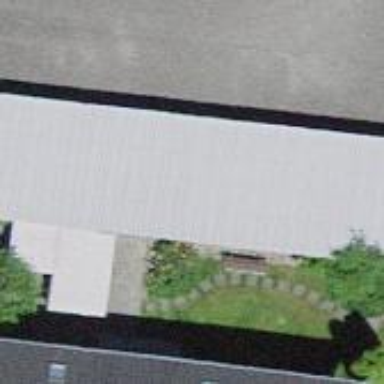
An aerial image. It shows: View of roof of building.